Question: i'm trying to post in wordpress with xmlrpc & vb.net but this error occured
what does it mean?!

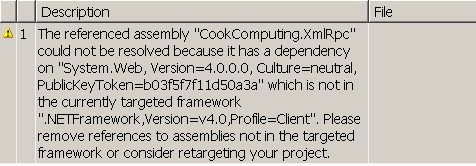
Answer: You need to change your project properties so that the Target Frameworkis set to the full .Net Framework 4.0 not just the Client framework 4.0.
This is because an assembly that you are referencing (CookComputing) has a reference to the System.Web assembly which is only available in the Full framework.
<URL>